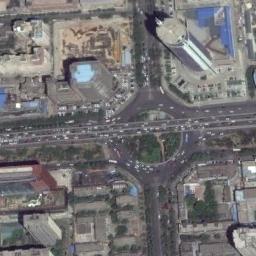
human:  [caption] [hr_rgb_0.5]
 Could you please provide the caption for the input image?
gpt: There are many bifurcation roads with many moving and waiting vehicles, And many neatly arranged tall buildings and some trees around the roundabout .

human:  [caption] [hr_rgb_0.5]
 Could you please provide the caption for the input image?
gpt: The roundabout is next to buildings and trees .

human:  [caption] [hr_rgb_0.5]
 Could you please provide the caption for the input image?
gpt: There are many buildings and trees around the roundabout .

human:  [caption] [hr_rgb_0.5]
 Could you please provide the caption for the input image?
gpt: The roundabout with four exits and entrances is in the commercial area and an overpass is over the roundabout .

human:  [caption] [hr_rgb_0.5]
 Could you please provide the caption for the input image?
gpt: There are many buildings around the roundabout .